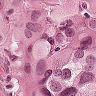
Metastatic tissue present: yes